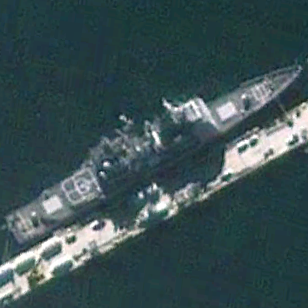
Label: cruiser